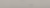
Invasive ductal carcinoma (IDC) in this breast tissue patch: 0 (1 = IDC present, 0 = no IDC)